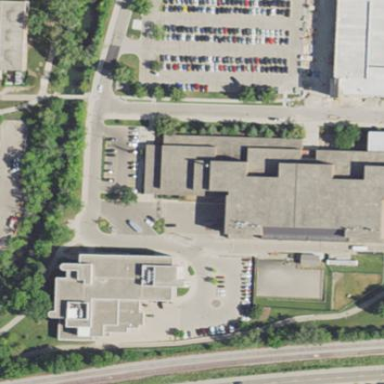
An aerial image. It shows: Building serving as veterinary clinic.